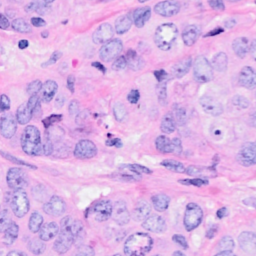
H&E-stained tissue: Breast